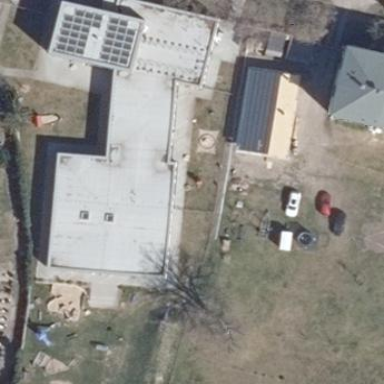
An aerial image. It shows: Kindergarten building.